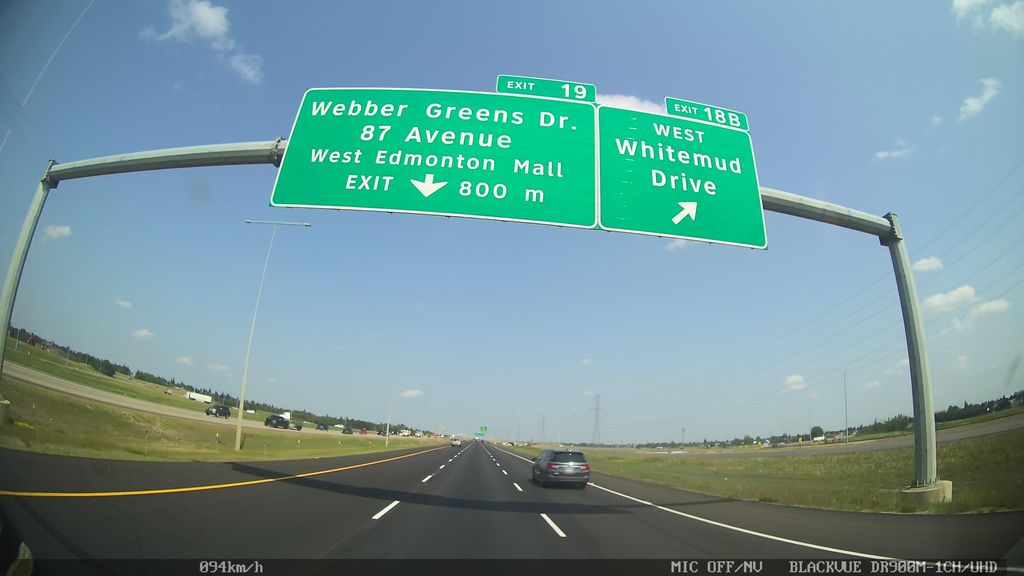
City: edmonton